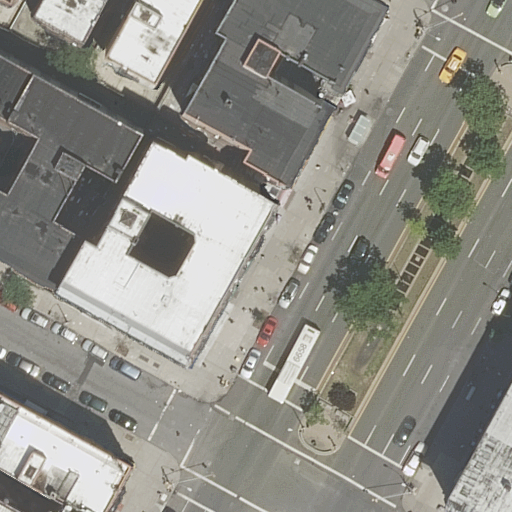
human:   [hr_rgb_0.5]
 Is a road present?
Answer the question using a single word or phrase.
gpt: yes

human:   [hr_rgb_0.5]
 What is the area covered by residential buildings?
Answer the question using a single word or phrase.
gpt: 3064m2

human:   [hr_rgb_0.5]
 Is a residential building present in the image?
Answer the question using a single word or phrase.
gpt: yes

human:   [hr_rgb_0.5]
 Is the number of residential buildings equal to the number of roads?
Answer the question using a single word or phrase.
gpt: no

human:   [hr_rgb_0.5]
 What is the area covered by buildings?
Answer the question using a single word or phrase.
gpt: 3064m2

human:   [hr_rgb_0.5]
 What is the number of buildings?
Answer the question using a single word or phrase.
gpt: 10

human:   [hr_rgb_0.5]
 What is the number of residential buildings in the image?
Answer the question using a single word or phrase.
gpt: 10

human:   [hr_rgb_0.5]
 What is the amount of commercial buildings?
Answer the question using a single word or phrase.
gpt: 0

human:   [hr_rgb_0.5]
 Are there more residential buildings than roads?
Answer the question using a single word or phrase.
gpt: yes

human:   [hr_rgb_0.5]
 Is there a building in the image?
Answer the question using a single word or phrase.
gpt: yes

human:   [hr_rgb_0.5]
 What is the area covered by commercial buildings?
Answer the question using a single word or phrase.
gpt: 0m2

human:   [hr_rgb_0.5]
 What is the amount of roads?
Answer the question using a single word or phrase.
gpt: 4

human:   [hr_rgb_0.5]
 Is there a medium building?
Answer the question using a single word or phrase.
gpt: yes

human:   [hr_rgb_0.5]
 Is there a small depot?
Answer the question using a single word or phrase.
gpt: no

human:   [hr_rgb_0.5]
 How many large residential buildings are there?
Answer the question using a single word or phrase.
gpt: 3

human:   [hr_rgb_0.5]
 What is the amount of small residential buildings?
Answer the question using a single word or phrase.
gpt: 5

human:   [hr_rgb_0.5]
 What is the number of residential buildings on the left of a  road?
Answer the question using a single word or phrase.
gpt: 9

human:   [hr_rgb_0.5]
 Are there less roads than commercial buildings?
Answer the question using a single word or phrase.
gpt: no

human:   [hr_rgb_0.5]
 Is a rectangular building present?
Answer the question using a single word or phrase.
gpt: yes

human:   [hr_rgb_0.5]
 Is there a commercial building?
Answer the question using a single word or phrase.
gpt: no

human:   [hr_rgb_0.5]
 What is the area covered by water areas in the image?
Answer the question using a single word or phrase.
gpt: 0m2

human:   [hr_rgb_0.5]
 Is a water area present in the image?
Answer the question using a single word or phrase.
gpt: no

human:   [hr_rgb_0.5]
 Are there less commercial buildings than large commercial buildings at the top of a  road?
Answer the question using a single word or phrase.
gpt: no

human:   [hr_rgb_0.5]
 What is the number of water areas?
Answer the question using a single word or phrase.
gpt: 0

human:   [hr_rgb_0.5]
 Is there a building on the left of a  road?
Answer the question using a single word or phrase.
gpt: yes

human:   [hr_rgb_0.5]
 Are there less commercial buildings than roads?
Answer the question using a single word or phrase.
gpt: yes

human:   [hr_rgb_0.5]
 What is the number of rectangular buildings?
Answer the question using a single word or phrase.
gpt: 6

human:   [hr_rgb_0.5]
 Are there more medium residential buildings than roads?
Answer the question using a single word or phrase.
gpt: no

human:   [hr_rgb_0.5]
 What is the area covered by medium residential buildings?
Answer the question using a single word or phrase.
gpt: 374m2

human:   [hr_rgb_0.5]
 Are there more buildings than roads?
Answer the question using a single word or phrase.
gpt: yes

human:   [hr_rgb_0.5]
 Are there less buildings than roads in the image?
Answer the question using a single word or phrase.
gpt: no

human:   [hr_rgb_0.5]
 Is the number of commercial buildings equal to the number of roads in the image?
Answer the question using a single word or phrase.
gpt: no

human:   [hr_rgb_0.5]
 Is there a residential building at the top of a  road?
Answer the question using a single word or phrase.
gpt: yes

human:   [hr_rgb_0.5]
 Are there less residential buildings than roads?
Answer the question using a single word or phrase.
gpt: no

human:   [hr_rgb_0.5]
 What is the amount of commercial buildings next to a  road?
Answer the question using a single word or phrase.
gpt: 0

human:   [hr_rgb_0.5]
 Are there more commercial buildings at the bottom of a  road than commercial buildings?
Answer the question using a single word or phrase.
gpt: no

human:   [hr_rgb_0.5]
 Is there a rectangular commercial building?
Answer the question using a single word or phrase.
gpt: no

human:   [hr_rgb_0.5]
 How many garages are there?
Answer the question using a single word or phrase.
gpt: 0

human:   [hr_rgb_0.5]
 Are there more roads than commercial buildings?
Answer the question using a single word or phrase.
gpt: yes

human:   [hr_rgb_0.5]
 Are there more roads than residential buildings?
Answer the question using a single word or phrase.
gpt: no

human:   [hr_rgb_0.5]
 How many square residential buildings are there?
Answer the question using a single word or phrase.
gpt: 0

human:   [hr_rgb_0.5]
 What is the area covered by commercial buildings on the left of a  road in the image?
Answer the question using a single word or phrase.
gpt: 0m2

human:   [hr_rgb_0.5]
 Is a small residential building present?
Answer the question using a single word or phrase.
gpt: yes

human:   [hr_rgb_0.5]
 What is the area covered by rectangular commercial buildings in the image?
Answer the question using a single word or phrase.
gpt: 0m2

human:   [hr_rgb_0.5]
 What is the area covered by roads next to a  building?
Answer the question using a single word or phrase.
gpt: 0m2

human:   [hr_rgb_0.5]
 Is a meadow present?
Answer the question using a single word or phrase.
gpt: no

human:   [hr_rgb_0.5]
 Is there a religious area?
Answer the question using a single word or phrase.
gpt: no

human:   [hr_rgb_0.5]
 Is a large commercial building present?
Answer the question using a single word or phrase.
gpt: no

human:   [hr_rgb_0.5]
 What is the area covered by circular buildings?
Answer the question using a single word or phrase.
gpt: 0m2

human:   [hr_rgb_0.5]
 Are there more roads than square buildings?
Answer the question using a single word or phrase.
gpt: yes

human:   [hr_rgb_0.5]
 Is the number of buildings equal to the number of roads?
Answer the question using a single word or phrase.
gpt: no

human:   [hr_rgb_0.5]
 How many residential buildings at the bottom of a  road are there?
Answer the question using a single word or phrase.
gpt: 6

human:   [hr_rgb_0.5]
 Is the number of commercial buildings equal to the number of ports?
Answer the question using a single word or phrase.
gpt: yes

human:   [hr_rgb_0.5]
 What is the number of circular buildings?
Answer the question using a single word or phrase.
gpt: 0

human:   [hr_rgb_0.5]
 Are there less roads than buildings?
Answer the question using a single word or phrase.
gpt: yes

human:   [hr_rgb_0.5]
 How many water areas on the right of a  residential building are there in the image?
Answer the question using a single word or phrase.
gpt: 0

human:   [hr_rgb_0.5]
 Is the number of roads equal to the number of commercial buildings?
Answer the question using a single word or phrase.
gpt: no

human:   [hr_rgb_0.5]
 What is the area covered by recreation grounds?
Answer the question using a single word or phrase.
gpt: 0m2

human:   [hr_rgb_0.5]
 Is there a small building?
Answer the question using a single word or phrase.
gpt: yes

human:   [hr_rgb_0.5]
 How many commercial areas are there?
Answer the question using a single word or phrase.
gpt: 0

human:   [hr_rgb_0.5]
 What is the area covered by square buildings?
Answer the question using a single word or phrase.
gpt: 0m2

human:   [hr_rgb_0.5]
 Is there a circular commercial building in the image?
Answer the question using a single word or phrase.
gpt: no

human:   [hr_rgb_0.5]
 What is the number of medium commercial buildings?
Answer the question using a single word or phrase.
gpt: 0

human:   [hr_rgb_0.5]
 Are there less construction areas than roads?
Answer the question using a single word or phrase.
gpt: yes